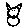
Label: cat